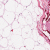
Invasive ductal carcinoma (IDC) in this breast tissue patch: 0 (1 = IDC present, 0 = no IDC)